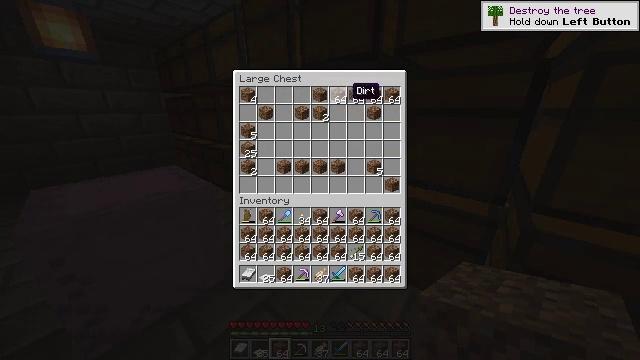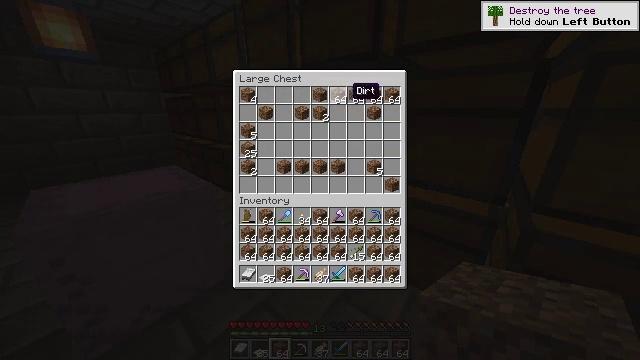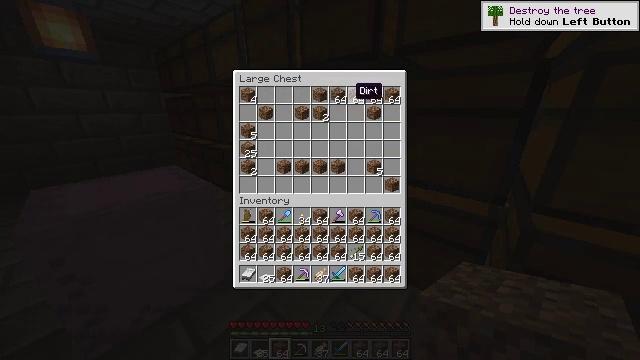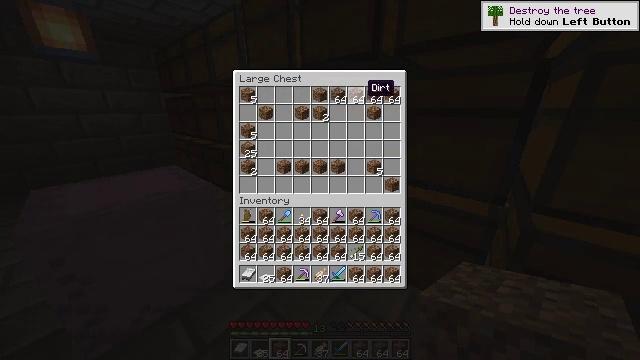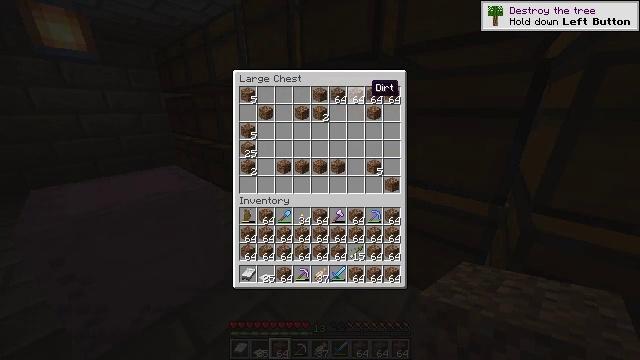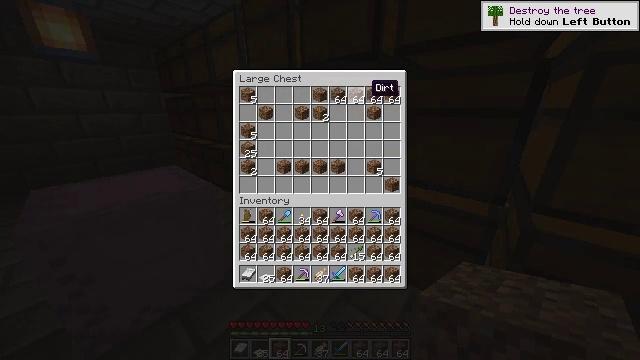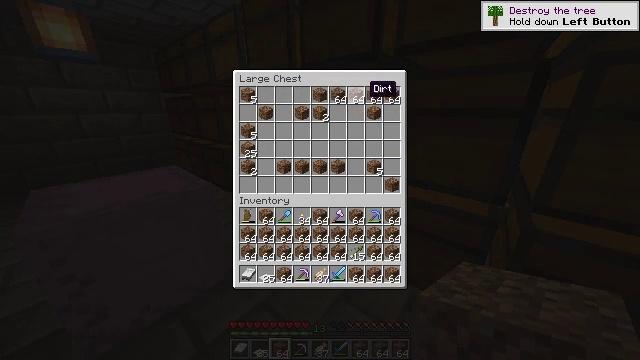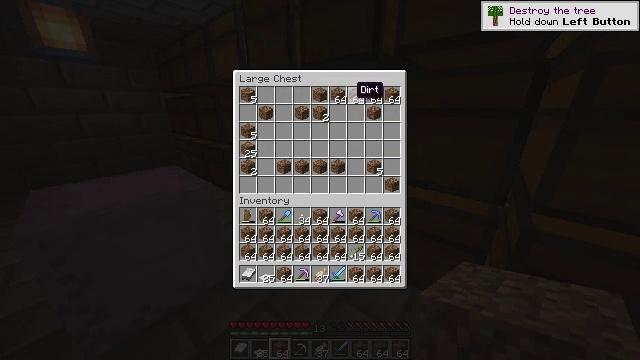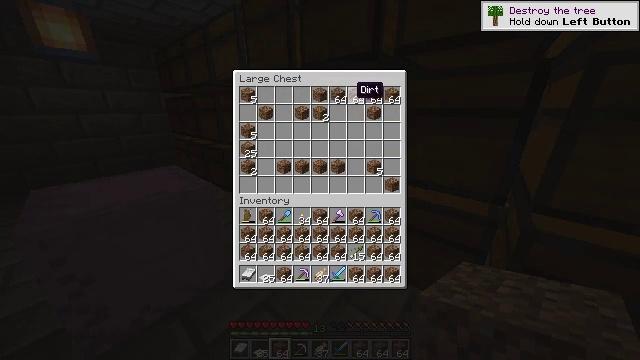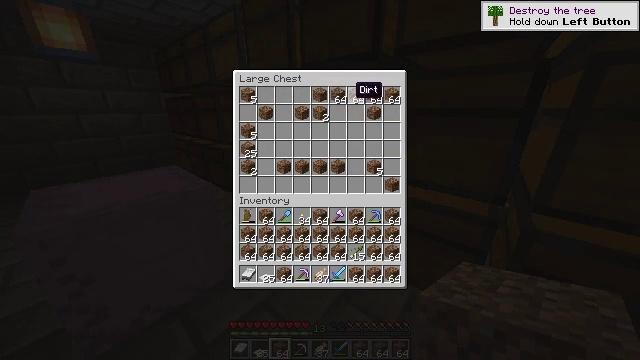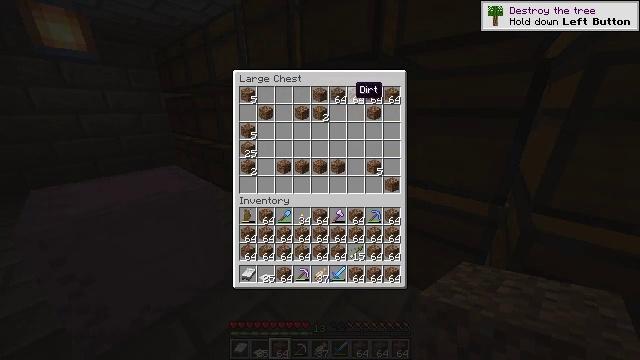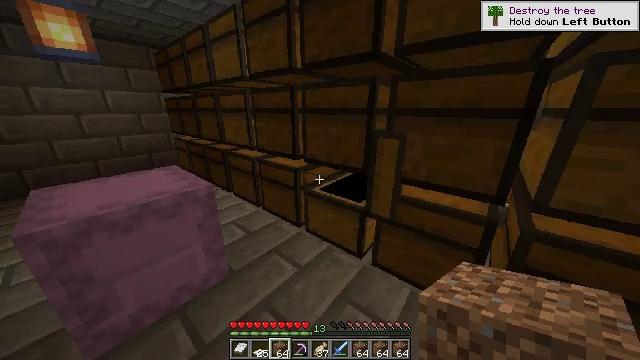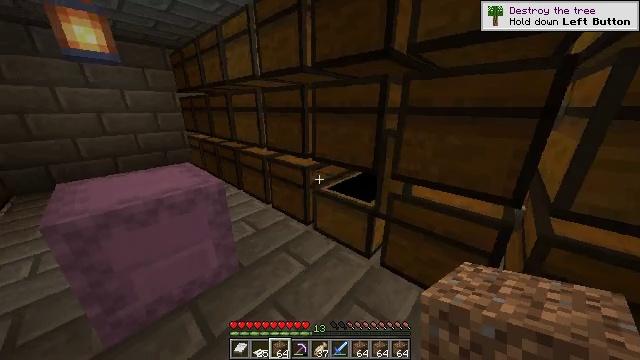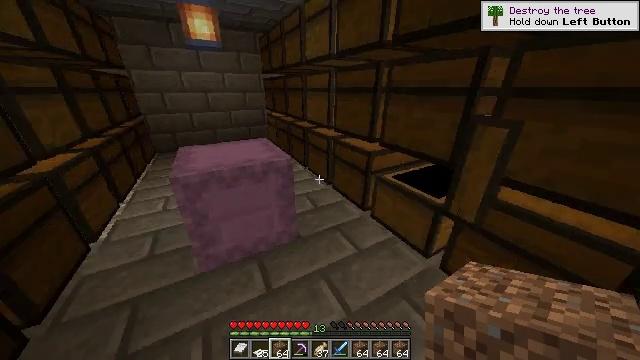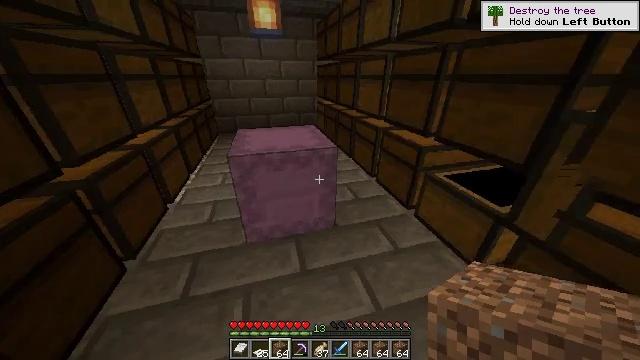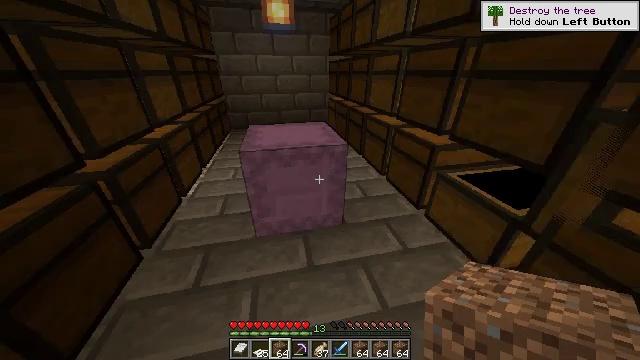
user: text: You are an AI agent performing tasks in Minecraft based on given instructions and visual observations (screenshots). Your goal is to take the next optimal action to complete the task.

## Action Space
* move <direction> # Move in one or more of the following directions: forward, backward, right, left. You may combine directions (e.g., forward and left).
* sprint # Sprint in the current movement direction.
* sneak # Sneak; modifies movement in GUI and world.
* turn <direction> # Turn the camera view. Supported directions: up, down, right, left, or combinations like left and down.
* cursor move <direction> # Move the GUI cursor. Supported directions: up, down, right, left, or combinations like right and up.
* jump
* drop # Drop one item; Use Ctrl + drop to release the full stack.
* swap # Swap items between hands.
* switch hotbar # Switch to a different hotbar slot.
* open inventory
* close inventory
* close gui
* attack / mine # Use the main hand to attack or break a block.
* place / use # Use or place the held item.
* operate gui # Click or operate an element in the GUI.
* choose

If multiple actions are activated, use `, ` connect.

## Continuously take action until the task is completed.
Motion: motion action
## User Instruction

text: Attack the shulker box to pick it up.
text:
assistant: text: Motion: sneak
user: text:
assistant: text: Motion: sneak
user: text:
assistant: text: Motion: sneak, cursor move right
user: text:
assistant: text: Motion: sneak
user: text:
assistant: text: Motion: sneak, choose
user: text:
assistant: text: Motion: sneak, choose
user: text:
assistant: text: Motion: sneak, cursor move left
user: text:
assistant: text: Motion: sneak
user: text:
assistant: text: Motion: sneak
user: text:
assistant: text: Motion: sneak
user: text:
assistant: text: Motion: no_op
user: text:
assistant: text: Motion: turn left, close gui
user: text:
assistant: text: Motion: turn left and down, open inventory
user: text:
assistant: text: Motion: turn left and down
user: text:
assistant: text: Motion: turn left
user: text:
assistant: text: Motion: turn left
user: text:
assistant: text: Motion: turn left
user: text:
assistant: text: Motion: no_op
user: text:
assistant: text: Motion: no_op
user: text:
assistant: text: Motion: no_op
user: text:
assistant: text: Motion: no_op
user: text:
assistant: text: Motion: no_op
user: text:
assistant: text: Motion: use / place
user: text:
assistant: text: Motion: use / place
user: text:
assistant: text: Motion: no_op
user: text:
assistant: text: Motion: no_op
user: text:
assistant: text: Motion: no_op
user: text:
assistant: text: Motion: no_op
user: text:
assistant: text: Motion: no_op
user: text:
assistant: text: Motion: no_op